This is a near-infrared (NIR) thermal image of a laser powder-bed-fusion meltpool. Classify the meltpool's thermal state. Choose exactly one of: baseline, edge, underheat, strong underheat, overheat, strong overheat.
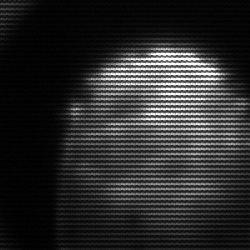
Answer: edge